Interaction volume radius: 10 \u00c5
Interaction volume height: 15 \u00c5
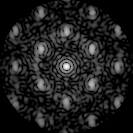
Disorder parameter: 0.4049